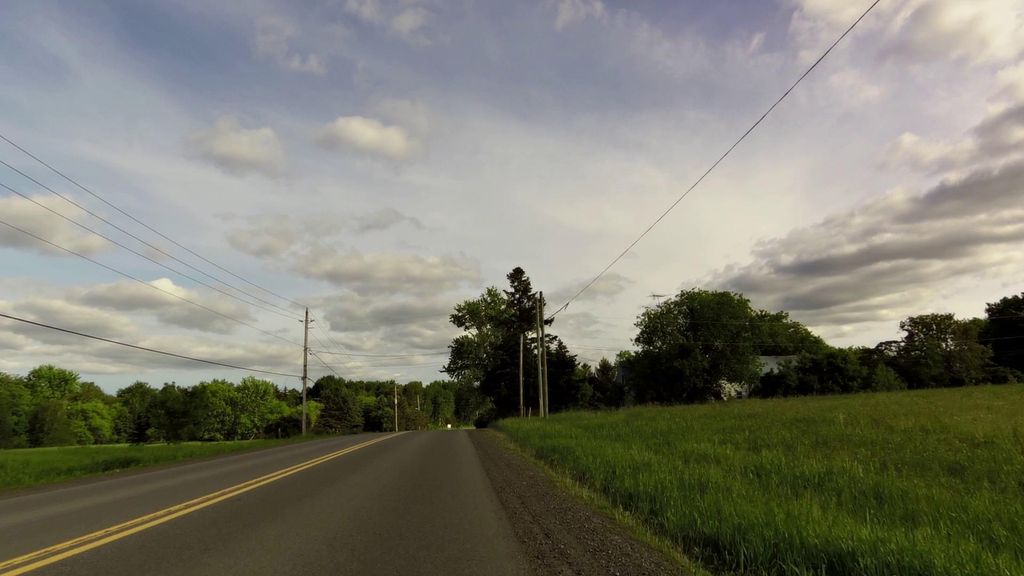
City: ottawa-gatineau